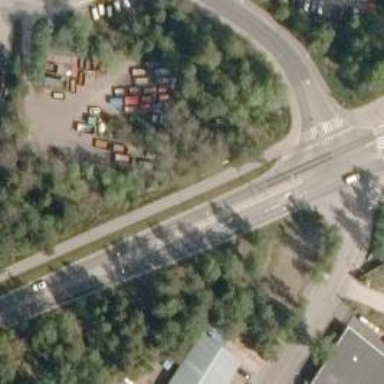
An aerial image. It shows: Asphalt cycleway.